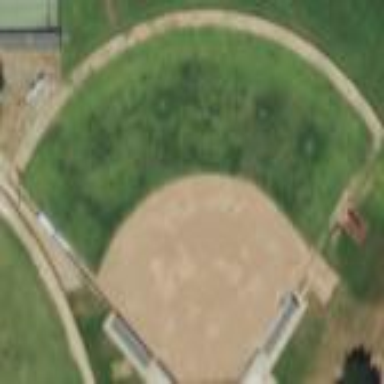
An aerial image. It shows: Grass pitch designated for softball.